Interaction volume radius: 5 \u00c5
Interaction volume height: 45 \u00c5
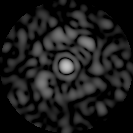
Disorder parameter: 0.8004